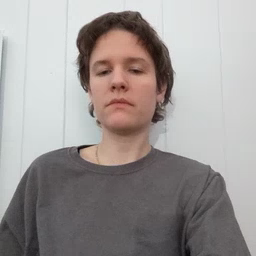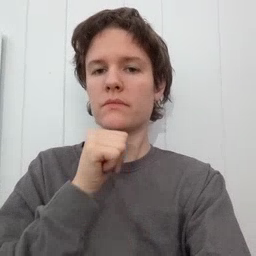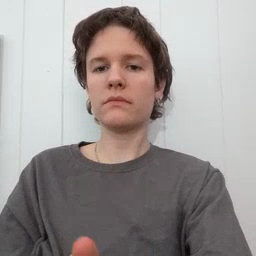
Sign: not